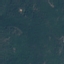
Land use / land cover: Forest